Interaction volume radius: 10 \u00c5
Interaction volume height: 15 \u00c5
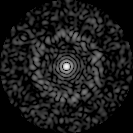
Disorder parameter: 0.8131